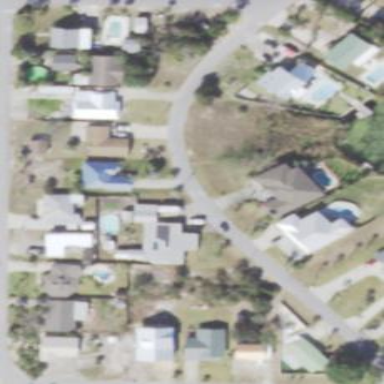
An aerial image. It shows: Single-family residential area.